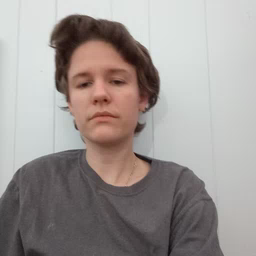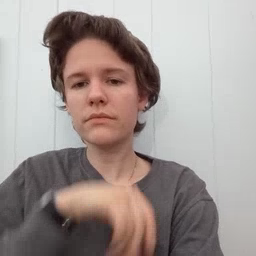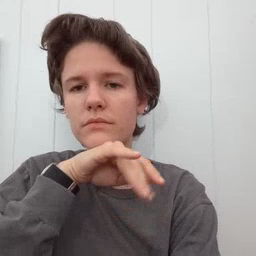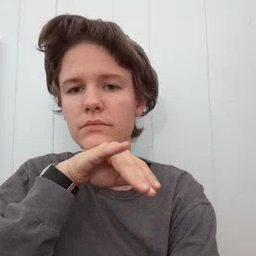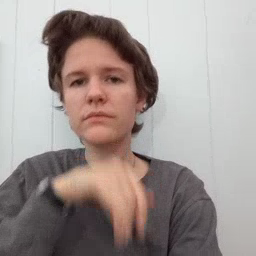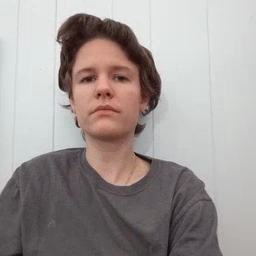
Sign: dirty